九年级 · 度量几何学
如图, $\triangle A B C$ 内接于 $\odot O, A$ 为劣弧 $B C$ 的中点, $\angle B A C=120^{\circ}$, 过点 $B$ 作 $\odot O$ 的直径 $B D$, 连接 $A D$, 若 $A D=6$, 则 $A C$ 的长为（）

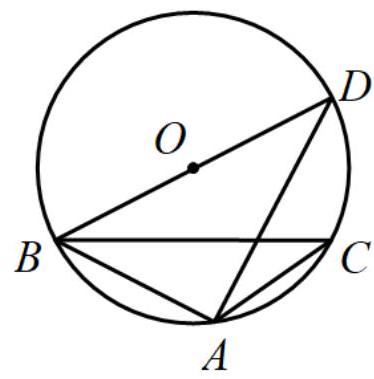
A. $2 \sqrt{3}$
B. $\sqrt{3}$
C. 2
D. $4 \sqrt{3}$

答案: A
解析: 先利用等腰三角形的性质和三角形内角和定理计算出 $\angle C=30^{\circ}$, 再根据圆周角定理得到 $\angle D=\angle C=30^{\circ}, \angle B A D=90^{\circ}$, 然后利用含 30 度的三角形三边的关系求解.

【详解】解： $\because A$ 为劣弧 $B C$ 的中点, $\therefore A B=A C$,

又 $\because \angle B A C=120^{\circ}, \quad \therefore \angle C=\angle A B C=30^{\circ}$,

$\therefore \angle D=\angle C=30^{\circ}$,

$\because A$ 为劣弧 $B C$ 的中点,

$\therefore \angle B A D=90^{\circ}$,

在 Rt $\triangle A B D$ 中, $B D=2 A B, \therefore A D=\sqrt{3} A B$

$\therefore A B=\frac{\sqrt{3}}{3} A D=2 \sqrt{3}$,

$\therefore A C=A B=2 \sqrt{3}$,

故选 $A$.
【点睛】本题考查了圆周角定理：在同圆或等圆中, 同弧或等弧所对的圆周角相等, 都等于这条弧所对的圆心角的一半. 推论: 半圆（或直径）所对的圆周角是直角, $90^{\circ}$ 的圆周角所对的弦是直径. 也考查了含 30 度的直角三角形三边的关系.